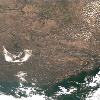
Label: land